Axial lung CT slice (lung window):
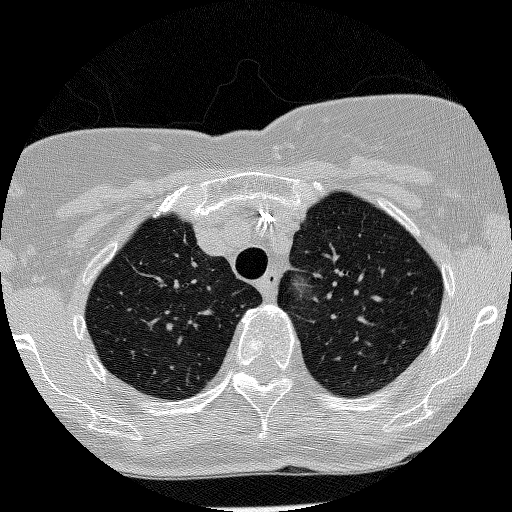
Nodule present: no